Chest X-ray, PA view. Patient: 57 years old, sex M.
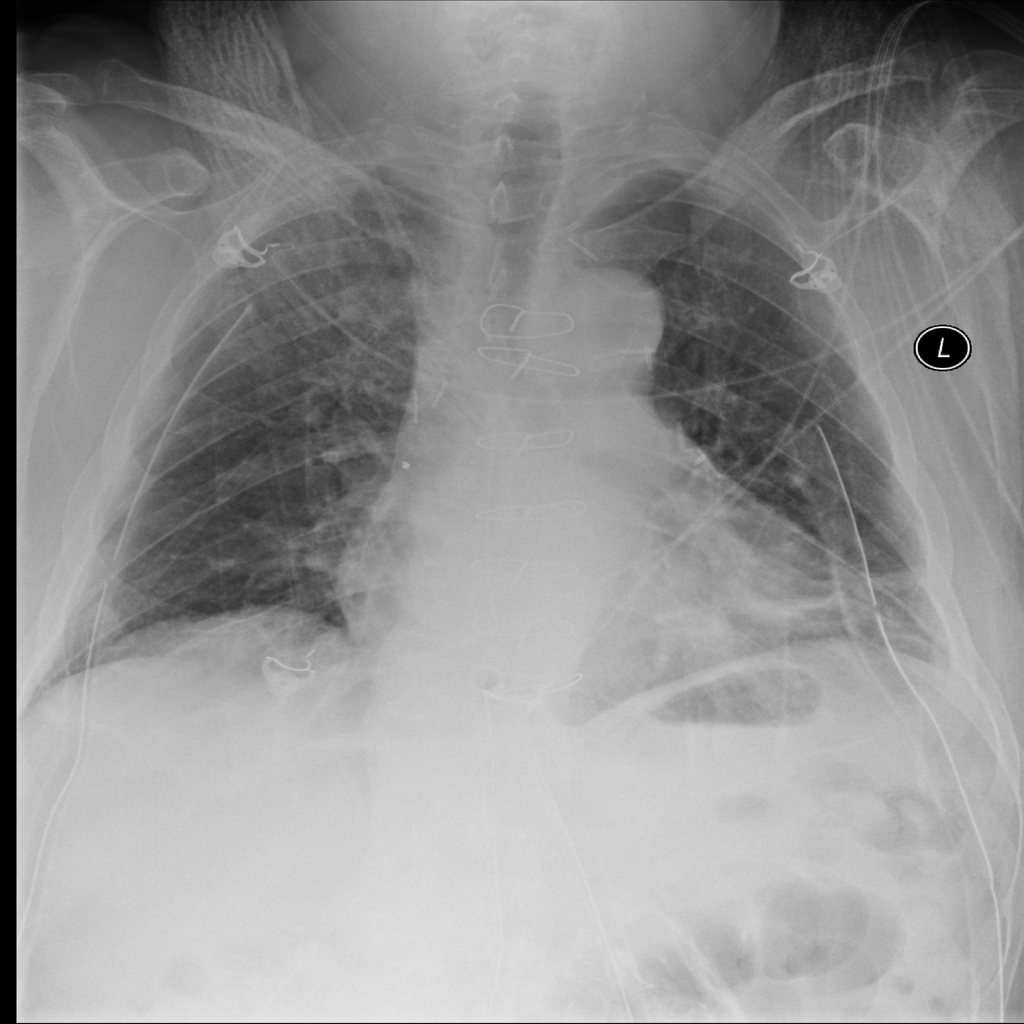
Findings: Atelectasis